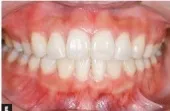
Posttreatment records (at 24 years and 2 months of age):. Extraoral, and ,intraoral photographs.
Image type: medical_photograph (oral_photograph)